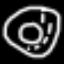
Label: donut